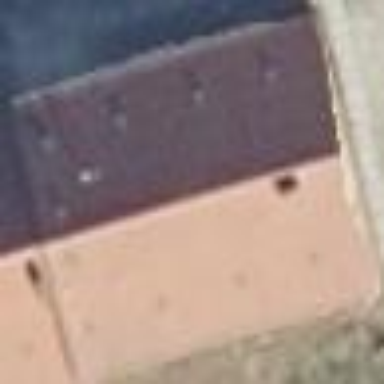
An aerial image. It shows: Gabled roof on retail building.